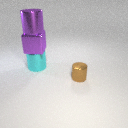
large purple metal cube below large purple metal cylinder